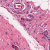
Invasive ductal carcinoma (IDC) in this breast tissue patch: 0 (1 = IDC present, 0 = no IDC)